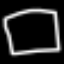
Label: square